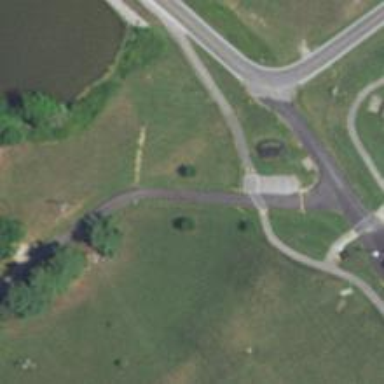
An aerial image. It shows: Marked crossing on cycleway.